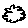
Label: cloud